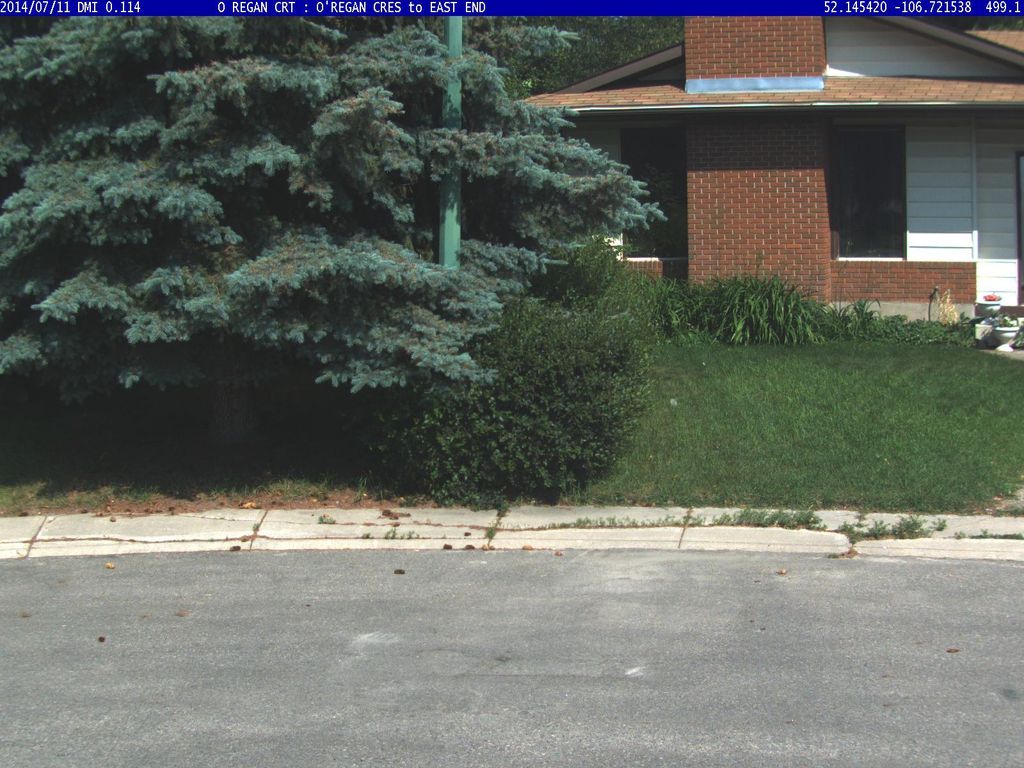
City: saskatoon